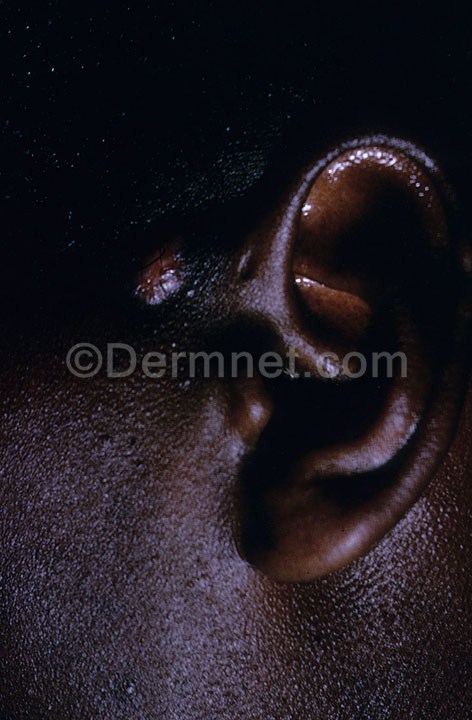
Disease: Seborrheic Keratoses and other Benign Tumors